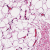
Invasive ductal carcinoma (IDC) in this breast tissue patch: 0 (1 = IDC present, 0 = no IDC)